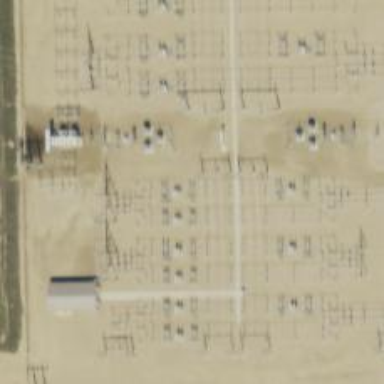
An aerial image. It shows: Switch used for power control.